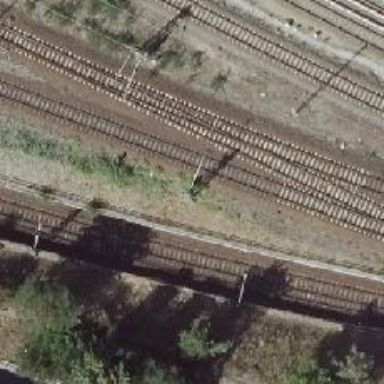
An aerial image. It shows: Catenary mast for power lines.